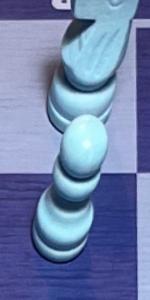
Label: Pawn_White